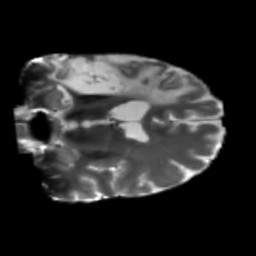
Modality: T2w
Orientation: coronal
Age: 49
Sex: male
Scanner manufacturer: siemens
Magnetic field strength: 3 T
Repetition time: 5.25 s
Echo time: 0.08 s